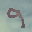
Label: 9